Interaction volume radius: 10 \u00c5
Interaction volume height: 20 \u00c5
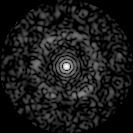
Disorder parameter: 0.8216